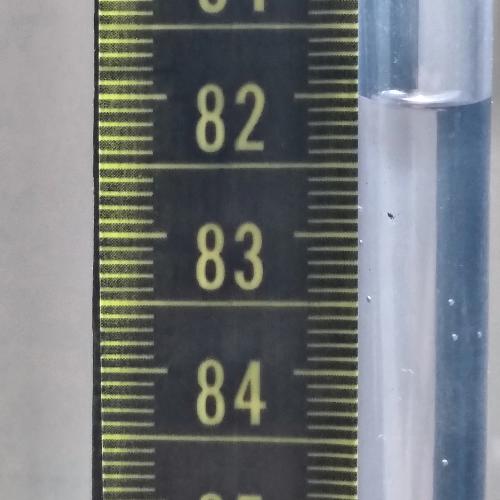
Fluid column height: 82.0 cm